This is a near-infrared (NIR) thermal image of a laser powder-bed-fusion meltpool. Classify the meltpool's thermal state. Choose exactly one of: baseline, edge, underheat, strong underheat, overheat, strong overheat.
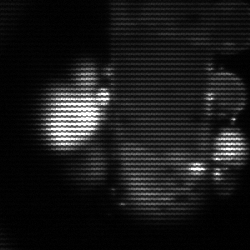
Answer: strong underheat